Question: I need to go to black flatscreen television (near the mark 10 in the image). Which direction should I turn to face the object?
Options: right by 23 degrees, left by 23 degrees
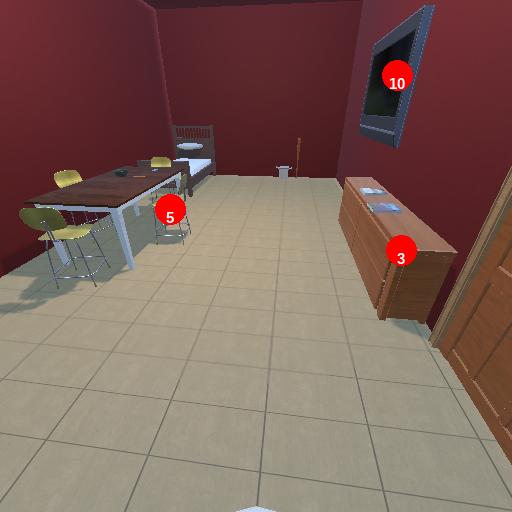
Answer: right by 23 degrees